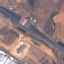
Land use / land cover: Highway